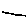
Label: line